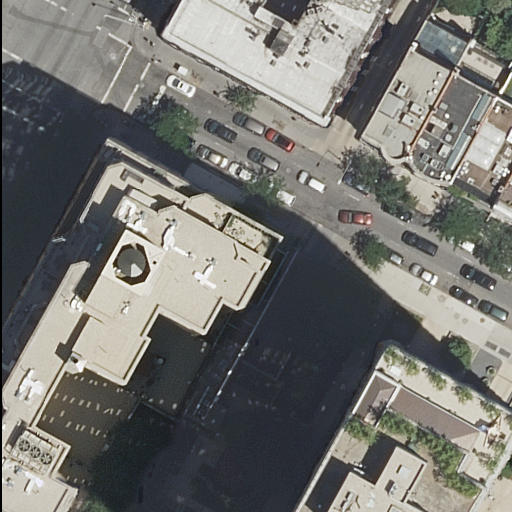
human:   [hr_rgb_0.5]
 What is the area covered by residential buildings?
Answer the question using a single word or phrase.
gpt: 4752m2

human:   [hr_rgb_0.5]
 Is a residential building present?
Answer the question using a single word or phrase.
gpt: yes

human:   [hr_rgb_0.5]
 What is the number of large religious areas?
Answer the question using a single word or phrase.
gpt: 0

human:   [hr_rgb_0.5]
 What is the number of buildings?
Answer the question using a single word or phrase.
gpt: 7

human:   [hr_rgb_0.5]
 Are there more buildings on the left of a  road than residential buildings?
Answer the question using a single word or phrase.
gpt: no

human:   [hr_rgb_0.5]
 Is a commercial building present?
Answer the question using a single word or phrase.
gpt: no

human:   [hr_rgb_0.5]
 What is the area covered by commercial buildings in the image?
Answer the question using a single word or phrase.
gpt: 0m2

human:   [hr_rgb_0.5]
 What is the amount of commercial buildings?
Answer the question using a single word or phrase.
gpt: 0

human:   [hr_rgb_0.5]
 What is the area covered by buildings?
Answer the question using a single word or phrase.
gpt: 4752m2

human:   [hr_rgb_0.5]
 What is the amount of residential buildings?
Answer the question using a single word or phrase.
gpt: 7

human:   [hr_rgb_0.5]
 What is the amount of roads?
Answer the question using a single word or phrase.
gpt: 2

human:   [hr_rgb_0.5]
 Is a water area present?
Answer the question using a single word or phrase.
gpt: no

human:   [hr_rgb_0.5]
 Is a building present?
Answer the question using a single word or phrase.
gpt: yes

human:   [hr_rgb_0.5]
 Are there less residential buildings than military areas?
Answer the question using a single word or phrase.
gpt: no

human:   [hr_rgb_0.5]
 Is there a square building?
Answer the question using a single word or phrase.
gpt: no

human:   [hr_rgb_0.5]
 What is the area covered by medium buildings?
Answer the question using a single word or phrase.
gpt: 709m2

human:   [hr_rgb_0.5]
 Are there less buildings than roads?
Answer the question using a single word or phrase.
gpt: no

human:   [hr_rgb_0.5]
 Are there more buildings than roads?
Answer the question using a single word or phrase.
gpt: yes

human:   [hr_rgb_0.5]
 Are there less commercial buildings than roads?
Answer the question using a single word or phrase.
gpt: yes

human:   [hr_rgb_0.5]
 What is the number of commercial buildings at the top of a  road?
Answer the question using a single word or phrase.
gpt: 0

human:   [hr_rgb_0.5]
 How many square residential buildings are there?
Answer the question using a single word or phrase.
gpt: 0

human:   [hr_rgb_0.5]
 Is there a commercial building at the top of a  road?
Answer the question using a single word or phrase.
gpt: no

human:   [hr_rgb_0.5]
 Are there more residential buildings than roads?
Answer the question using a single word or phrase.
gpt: yes

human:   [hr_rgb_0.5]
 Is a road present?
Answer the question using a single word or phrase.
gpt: yes

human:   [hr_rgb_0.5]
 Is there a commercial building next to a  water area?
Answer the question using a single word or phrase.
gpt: no

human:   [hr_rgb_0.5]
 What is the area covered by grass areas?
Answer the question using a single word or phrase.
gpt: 0m2

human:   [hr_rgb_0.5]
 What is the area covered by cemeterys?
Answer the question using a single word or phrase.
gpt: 0m2

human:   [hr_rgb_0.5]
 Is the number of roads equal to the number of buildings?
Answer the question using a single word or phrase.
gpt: no

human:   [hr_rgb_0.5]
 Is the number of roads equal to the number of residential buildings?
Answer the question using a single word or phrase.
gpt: no

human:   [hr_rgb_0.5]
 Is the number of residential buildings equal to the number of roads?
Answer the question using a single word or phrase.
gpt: no

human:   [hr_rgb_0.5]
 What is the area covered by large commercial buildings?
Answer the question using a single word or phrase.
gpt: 0m2

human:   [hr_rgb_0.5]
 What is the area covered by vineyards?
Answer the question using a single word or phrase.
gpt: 0m2

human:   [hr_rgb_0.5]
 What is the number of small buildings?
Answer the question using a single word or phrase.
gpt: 1

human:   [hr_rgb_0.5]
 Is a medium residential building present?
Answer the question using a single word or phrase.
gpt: yes

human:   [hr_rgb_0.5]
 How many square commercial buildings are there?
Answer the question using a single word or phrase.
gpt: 0

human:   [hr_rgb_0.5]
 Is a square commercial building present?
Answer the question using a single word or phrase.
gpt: no

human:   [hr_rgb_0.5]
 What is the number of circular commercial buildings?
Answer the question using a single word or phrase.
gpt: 0

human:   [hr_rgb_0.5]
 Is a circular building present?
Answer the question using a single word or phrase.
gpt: no

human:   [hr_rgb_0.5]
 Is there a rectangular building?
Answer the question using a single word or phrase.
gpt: yes

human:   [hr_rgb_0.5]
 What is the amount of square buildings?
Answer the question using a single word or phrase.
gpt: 0

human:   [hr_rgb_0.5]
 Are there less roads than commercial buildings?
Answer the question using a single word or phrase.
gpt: no

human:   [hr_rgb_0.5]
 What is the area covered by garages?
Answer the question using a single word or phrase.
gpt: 0m2

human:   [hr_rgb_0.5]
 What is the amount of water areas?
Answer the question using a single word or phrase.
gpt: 0

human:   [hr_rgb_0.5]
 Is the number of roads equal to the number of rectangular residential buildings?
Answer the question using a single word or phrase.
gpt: no

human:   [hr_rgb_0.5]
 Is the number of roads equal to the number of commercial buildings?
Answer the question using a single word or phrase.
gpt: no

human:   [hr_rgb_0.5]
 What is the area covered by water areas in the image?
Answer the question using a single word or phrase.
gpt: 0m2

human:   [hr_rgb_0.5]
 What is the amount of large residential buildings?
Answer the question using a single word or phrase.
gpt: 3

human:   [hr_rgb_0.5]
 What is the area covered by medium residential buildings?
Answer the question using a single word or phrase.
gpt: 709m2

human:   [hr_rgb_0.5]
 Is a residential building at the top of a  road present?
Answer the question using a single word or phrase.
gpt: yes

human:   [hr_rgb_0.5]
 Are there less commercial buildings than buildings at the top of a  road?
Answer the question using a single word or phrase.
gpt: yes

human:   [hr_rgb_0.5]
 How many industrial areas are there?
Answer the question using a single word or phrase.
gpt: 0

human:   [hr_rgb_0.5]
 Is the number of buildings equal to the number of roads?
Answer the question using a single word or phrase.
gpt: no

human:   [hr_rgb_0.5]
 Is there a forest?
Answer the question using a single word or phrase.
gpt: no

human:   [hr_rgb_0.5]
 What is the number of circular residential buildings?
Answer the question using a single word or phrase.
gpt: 0

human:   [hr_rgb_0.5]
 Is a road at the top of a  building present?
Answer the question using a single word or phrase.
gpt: yes

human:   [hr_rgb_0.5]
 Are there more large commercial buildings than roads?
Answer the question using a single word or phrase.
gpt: no

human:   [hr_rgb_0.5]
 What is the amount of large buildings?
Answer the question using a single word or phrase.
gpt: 3

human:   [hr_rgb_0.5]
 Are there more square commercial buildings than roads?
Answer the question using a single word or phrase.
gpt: no

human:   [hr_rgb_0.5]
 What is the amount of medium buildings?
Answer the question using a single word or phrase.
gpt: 3

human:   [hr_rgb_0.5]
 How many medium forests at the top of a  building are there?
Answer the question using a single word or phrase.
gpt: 0

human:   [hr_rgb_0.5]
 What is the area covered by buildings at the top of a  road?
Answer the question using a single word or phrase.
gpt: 672m2

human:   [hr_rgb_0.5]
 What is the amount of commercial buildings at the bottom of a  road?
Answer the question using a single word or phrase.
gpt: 0

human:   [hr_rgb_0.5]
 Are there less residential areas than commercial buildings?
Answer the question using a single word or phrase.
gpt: no

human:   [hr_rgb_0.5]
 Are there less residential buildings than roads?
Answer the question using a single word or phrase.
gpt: no